Question: I am trying to resolve an issue with the following scenario:
- - - -
My solution for this is to indicate to my controller that I wish to build the ViewModel inside of a Dialog. I do so by indicating a "prefix" string which should be appended onto generated control IDs. I've taken this suggestion from <URL>
As such, I have a control declared in my ViewModel as such:
'''
<%--This will append our model's prefix onto all generated IDs to ensure uniqueness.--%>
<% using (Html.BeginHtmlFieldPrefixScope(Model.Prefix)) { %>
<div class="detailsRow required">
<%= Html.LabelFor(model => model.Name, Model.NameLabel) %>
<%= Html.EditorFor(model => model.Name) %>
</div>
<% } %>
'''
and in my model:
'''
public NewOrderDetailsModel(string prefix) : this()
{
Prefix = prefix;
}
'''
This works OK. It has the effect of modifying the control's ID. It renders as 'prefix_Name' not 'Name.'
However, when I post my data to the server -- my changes break MVC's conversion magic:

As you can see, all the properties which had their ID modified come back as null.
Two-part question:
- -
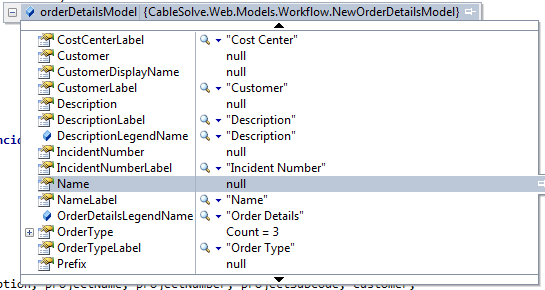
Answer: The MVC Conversion Magic you speak of is done using the MVC Model Binder. The default model binder will not handle the prefix in this way since it was not made aware of the prefix's existence. You can make it aware by annotating the controller action like so:
'''
public ActionResult SomeAction([Bind(Prefix = "SomePrefix")] ViewModel model){...}
'''
For more information on this, see this post:
<URL>